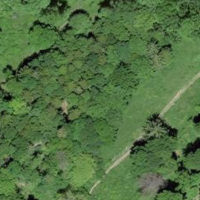
EUNIS habitat code: 44
Species observed at this site:
Prunus spinosa